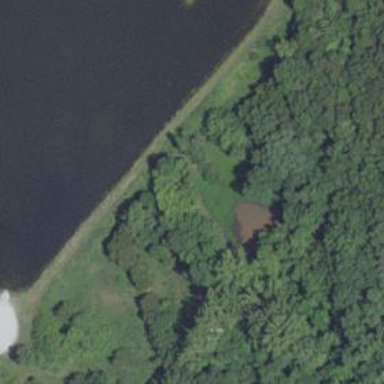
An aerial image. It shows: Pond surrounded by natural water.